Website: lowes
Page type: receipt
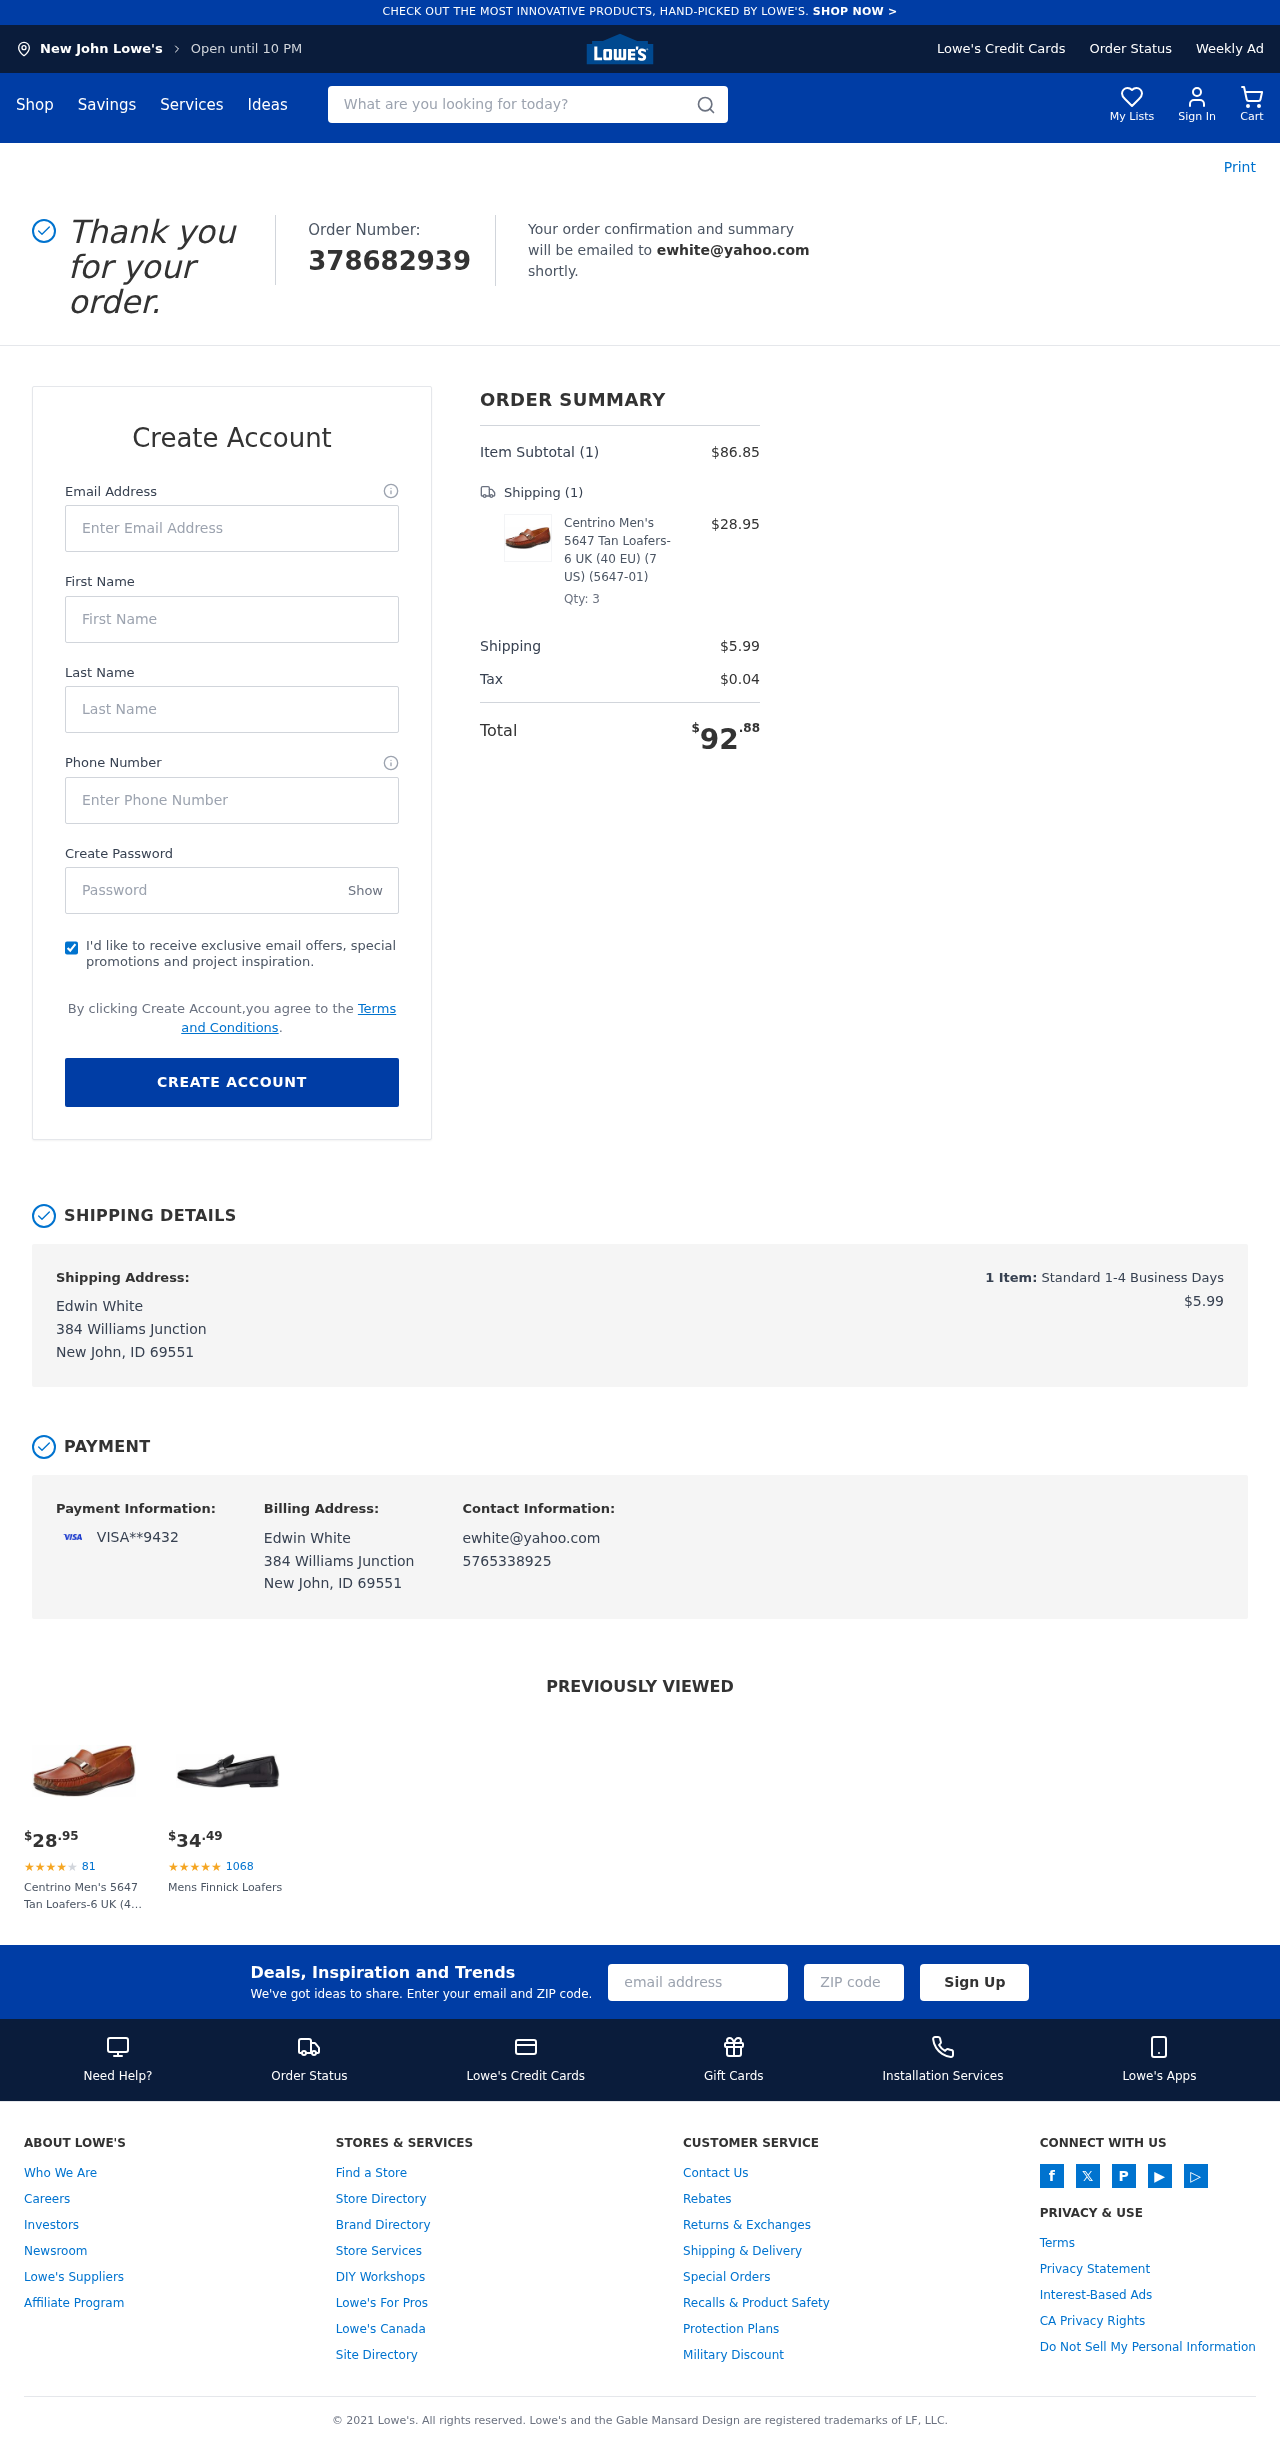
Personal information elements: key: PII_CARD_LAST4
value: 9432
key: PII_CARD_TYPE
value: VISA
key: PII_CITY
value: New John
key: PII_EMAIL
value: ewhite@yahoo.com
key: PII_FULLNAME
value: Edwin White
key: PII_PHONE
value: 5765338925
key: PII_STREET
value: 384 Williams Junction
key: PII_FIRSTNAME
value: Edwin
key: PII_LASTNAME
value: White
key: PII_CITY_STATE_ZIP
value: New John, ID 69551
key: PII_FULLNAME2
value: Edwin White
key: PII_FULLNAME3
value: Edwin White
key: PII_FIRSTNAME2
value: Edwin
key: PII_FIRSTNAME3
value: Edwin
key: PII_LASTNAME2
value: White
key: PII_LASTNAME3
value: White
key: PII_FIRSTNAME_DERIVED
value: Edwin
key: PII_LASTNAME_DERIVED
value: White
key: PII_FULLNAME_DERIVED
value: Edwin White
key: PII_NAME_FULL_DERIVED
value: Edwin White
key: PII_STREET2
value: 384 Williams Junction
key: PII_CITY_STATE_ZIP2
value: New John, ID 69551
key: PII_EMAIL2
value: ewhite@yahoo.com
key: PII_EMAIL3
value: ewhite@yahoo.com
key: PII_PHONE_LINE
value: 8925
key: PII_PHONE_SUFFIX
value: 8925
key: PII_PHONE2
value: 5765338925
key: PII_PHONE3
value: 5765338925
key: PII_PHONE_NUMERIC
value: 5765338925
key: PII_PHONE_LINE_NUMERIC
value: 8925
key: PII_PHONE_SUFFIX_NUMERIC
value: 8925
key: PII_PHONE2_NUMERIC
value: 5765338925
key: PII_PHONE3_NUMERIC
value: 5765338925
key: PII_PHONE_DIGITS
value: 5765338925
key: PII_PHONE_LAST4
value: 8925
Product elements: key: PRODUCT1_NAME
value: Centrino Men's 5647 Tan Loafers-6 UK (40 EU) (7 US) (5647-01)
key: PRODUCT1_PRICE
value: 28.95
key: PRODUCT1_QUANTITY
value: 3
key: PRODUCT2_NAME
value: Mens Finnick Loafers
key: PRODUCT2_NUM_RATINGS
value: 1068
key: PRODUCT2_PRICE
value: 34.49
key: PRODUCT1_PRICE2
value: $28.95
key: PRODUCT1_RATING2
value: ★
★
★
★
★
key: PRODUCT1_NUM_RATINGS2
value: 81
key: PRODUCT1_NAME2
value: Centrino Men's 5647 Tan Loafers-6 UK (40 EU) (7 US) (5647-01)
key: PRODUCT2_RATING
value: ★
★
★
★
★
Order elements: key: ORDER_ID
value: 378682939
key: ORDER_NUM_ITEMS
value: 1
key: ORDER_SUBTOTAL
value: $86.85
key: ORDER_NUM_ITEMS2
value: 1
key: ORDER_SHIPPING_COST
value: $5.99
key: ORDER_TAX
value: $0.04
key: ORDER_TOTAL
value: $92.88
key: ORDER_NUM_ITEMS3
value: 1
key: ORDER_SHIPPING_COST2
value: $5.99
Search elements: key: HEADER_SEARCH
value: What are you looking for today?